Interaction volume radius: 5 \u00c5
Interaction volume height: 30 \u00c5
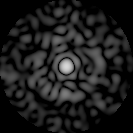
Disorder parameter: 0.8344